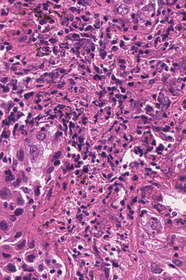
Tumor epithelial tissue: yes
Tumor-associated stroma tissue: yes
Normal tissue: no